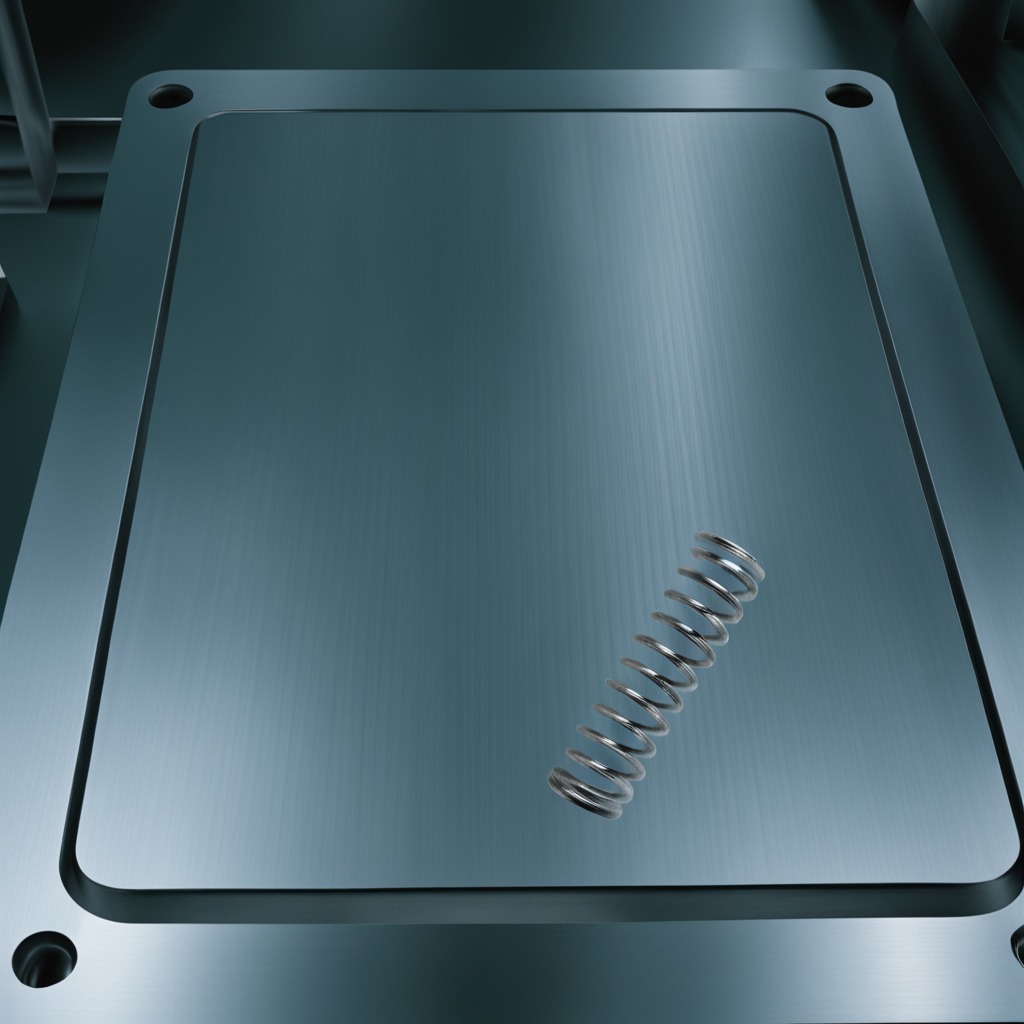
A coiled metal spring is lying on the metal table in a machine shop under fluorescent lights.